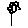
Label: flower